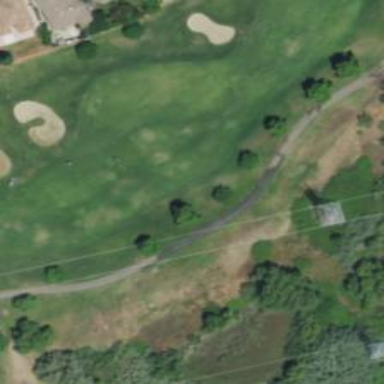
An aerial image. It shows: View of golf hole.